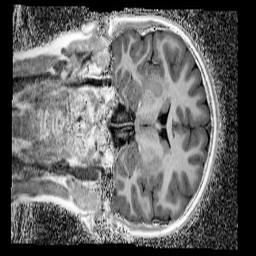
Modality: UNIT1_denoised
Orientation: coronal
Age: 9
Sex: male
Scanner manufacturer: siemens
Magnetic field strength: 3 T
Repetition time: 4 s
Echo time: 0.00299 s